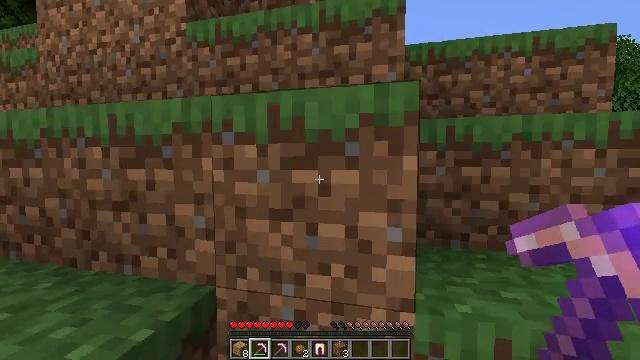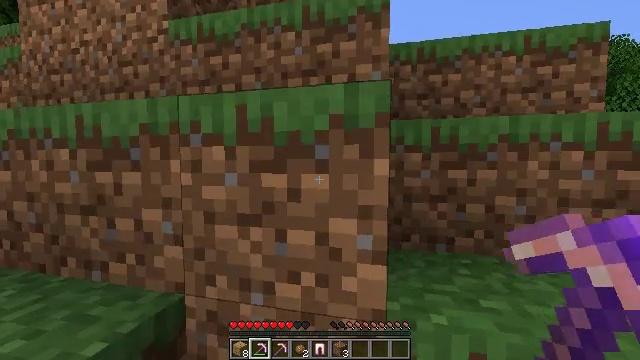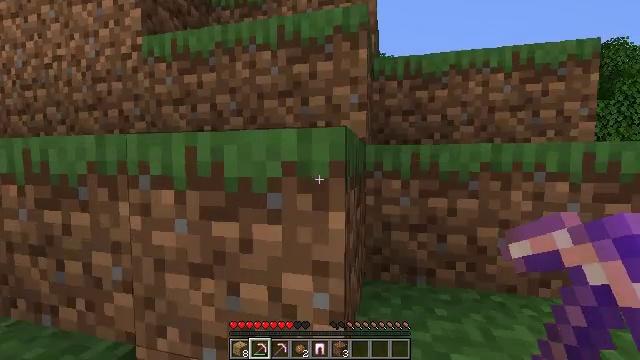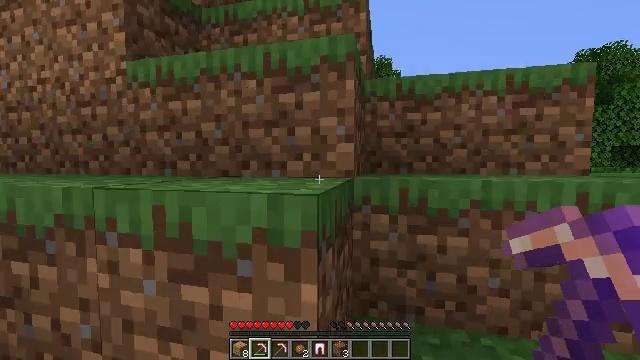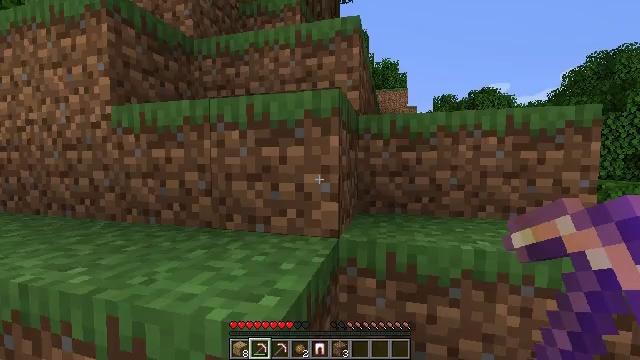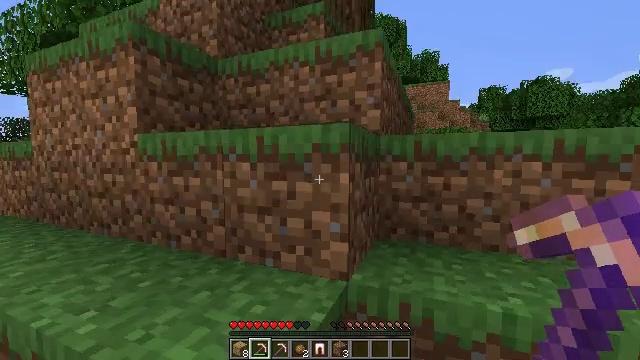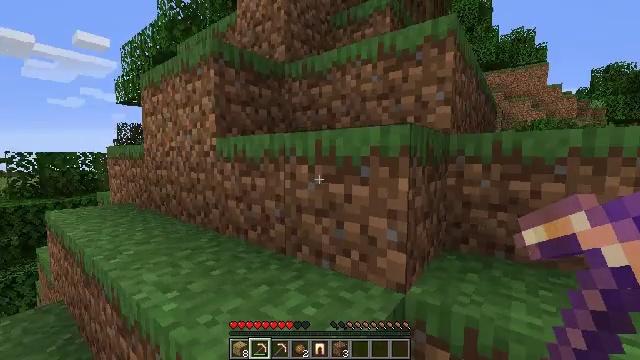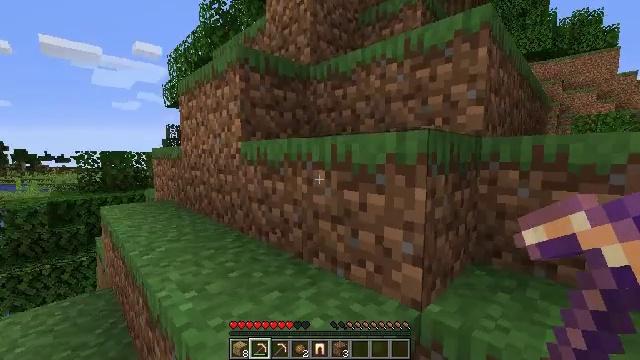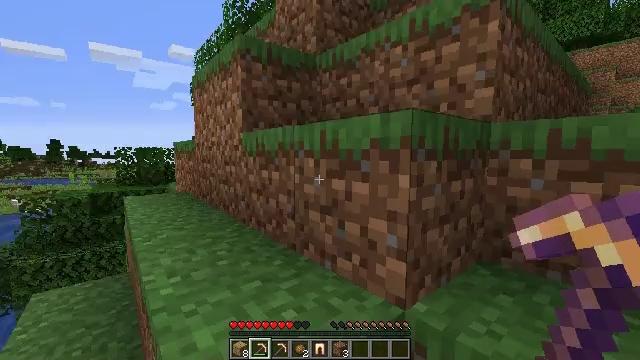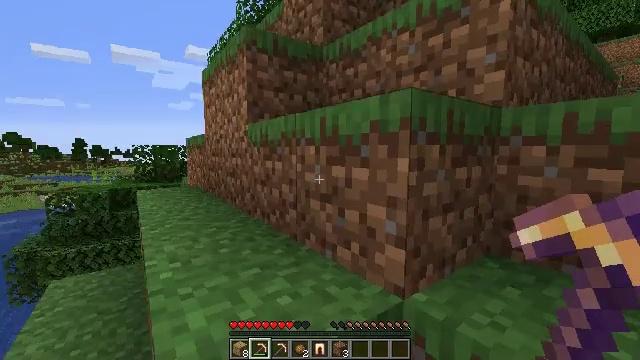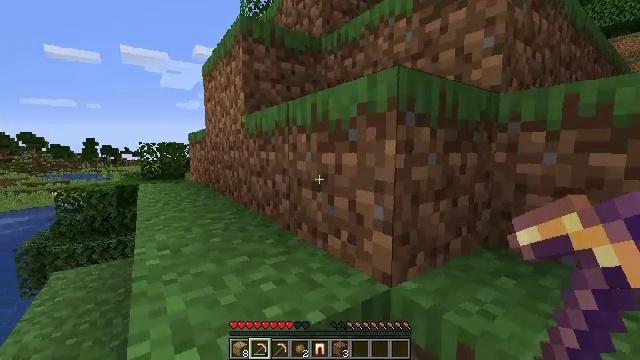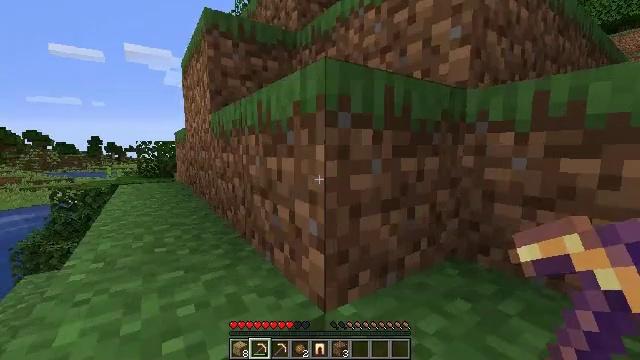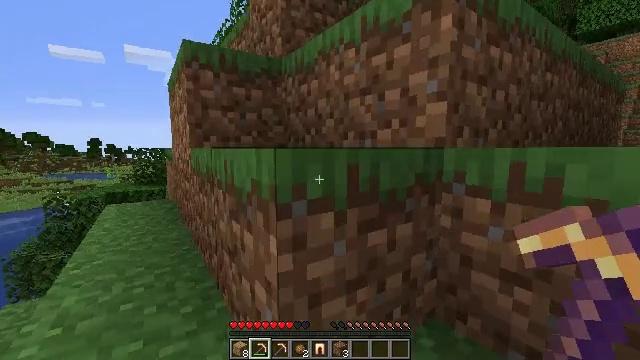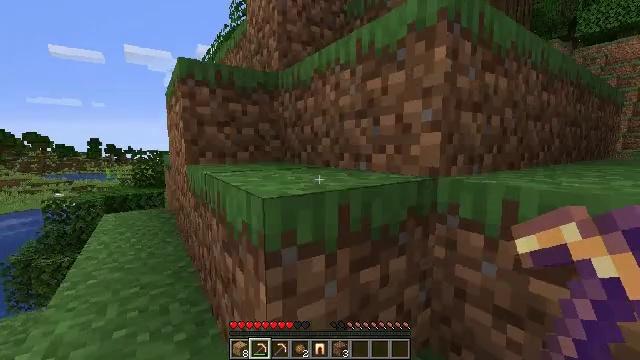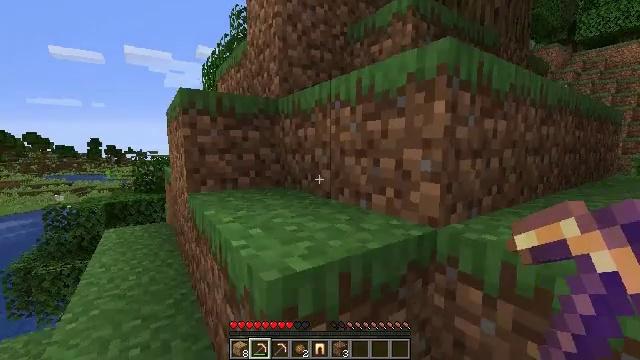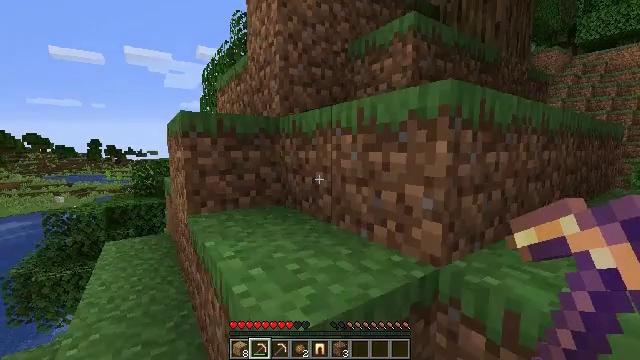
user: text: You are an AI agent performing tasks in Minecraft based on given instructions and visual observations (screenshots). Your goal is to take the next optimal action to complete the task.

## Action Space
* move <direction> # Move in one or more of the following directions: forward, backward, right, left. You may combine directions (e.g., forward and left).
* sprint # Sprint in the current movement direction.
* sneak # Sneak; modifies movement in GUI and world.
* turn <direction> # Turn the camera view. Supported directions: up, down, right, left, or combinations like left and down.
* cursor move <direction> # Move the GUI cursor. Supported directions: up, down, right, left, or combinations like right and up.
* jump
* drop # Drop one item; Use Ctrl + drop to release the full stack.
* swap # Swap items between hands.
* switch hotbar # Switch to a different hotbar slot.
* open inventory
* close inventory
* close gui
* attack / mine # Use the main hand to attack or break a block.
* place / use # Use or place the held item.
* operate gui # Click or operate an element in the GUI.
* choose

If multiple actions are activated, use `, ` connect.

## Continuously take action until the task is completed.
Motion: motion action
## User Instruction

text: Break oak leaves from the trees.
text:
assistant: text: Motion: move forward and move right, jump
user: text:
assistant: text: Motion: move forward and move right, jump
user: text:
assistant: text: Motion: move forward and move right, jump
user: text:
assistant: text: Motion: move forward and move right, turn left, jump
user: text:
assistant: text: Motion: move forward and move right, turn left and down, jump
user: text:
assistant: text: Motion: move forward and move right, turn left, jump
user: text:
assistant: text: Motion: move forward and move right, turn left, jump
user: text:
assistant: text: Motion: move forward and move right, turn left, jump
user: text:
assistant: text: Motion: move forward and move right, turn left, jump
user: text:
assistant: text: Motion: move forward and move right, turn left, jump
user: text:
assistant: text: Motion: move forward and move right, jump
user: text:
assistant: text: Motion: move forward and move right, jump
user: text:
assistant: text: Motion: move forward, jump
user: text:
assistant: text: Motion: move forward, jump
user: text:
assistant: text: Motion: move forward, jump
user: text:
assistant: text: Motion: move forward, jump
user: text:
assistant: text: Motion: move forward, jump
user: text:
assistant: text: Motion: move forward, turn left, jump
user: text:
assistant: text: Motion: move forward, jump
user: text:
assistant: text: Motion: move forward, jump
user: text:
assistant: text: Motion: move forward, jump
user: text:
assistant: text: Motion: move forward, jump
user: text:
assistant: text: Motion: move forward, jump
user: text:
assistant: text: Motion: move forward, jump
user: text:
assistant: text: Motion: move forward, jump
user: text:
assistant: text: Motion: move forward, turn left, jump
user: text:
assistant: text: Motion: move forward, turn left, jump
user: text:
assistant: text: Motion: move forward, turn left, jump
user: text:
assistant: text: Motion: move forward, jump
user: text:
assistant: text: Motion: move forward, jump